Field crop: tomato
Growth stage: 2
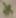
Species: solanum